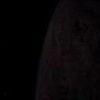
Label: space